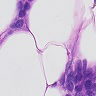
Metastatic tissue present: yes